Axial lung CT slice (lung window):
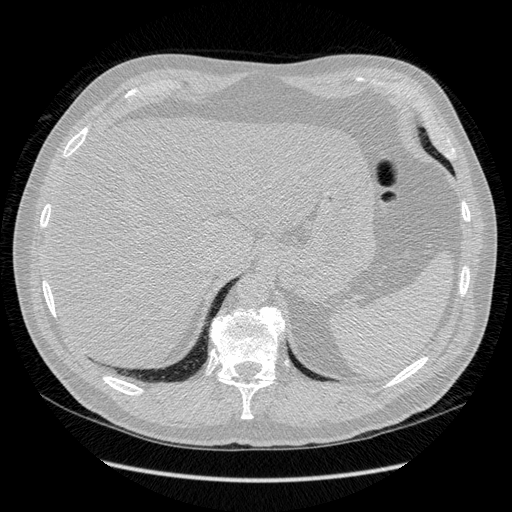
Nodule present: no